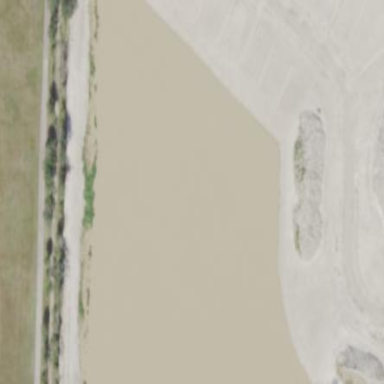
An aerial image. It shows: Retention basin with water.